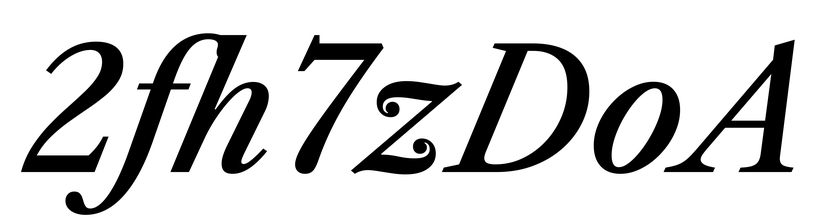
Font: LibreCaslonText-Italic_Medium_Italic